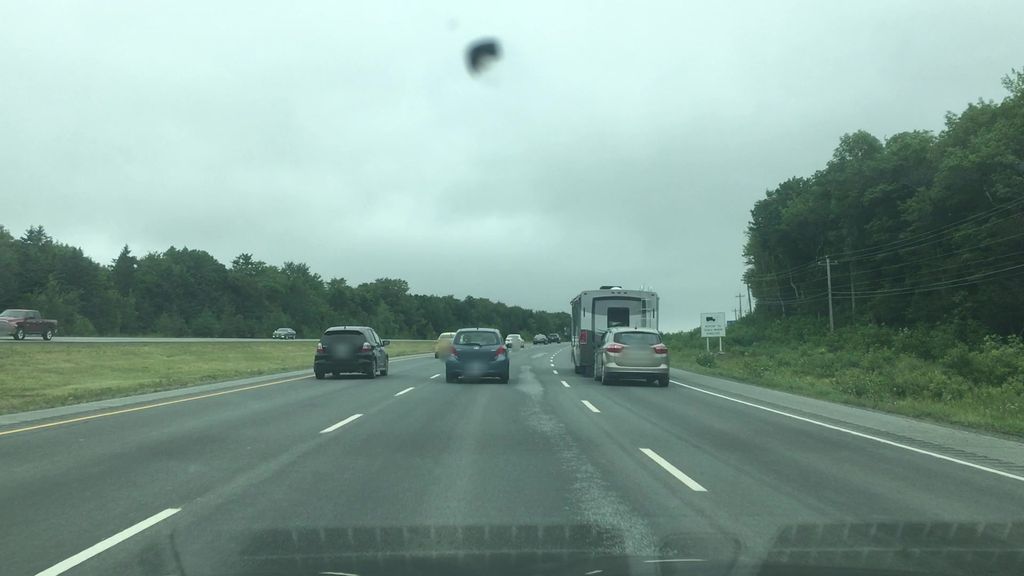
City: halifax